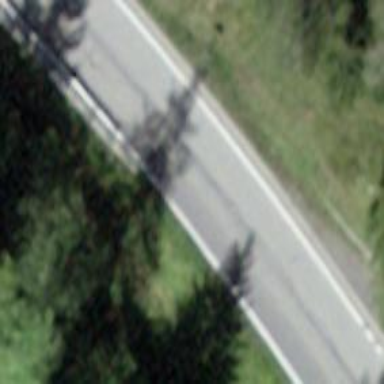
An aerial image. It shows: Asphalt road classified as tertiary.